Interaction volume radius: 10 \u00c5
Interaction volume height: 15 \u00c5
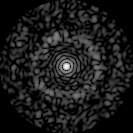
Disorder parameter: 0.853